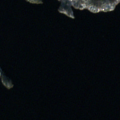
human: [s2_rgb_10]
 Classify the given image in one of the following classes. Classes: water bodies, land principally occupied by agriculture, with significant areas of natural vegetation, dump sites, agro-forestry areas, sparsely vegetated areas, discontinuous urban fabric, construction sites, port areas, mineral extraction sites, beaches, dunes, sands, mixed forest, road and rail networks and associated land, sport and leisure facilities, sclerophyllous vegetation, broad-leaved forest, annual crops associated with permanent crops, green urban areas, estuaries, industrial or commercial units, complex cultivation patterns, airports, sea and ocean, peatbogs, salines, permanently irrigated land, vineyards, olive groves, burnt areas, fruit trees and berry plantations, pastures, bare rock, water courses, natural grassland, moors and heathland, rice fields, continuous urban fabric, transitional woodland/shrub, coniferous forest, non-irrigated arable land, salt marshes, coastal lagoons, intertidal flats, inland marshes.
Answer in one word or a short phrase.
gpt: transitional woodland/shrub, water bodies